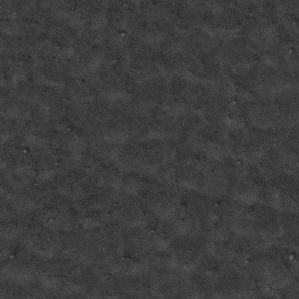
Label: frost